Field crop: maize
Growth stage: 2
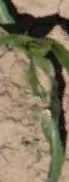
Species: maize